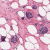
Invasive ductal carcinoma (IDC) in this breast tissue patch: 1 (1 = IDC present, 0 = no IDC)